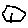
Label: hexagon